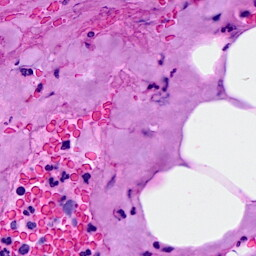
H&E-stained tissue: Breast